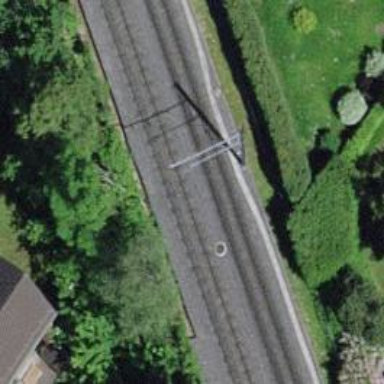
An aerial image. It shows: Tram railway with 1 track and contact lines for electrification.